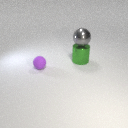
large green metal cylinder behind small purple rubber sphere